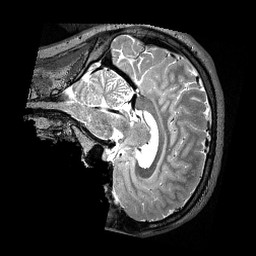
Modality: T2w
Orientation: sagittal
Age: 26
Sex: male
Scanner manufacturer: siemens
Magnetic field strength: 3 T
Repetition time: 3.2 s
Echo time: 0.479 s